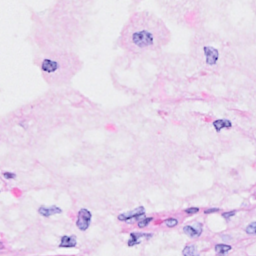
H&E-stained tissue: Breast